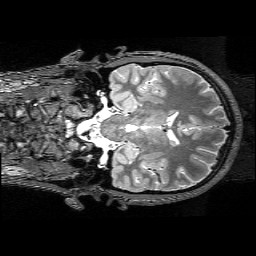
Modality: T2w
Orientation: coronal
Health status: healthy
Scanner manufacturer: siemens
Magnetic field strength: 3 T
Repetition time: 4.8 s
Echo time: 0.458 s